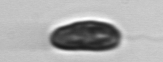
Label: Pseudochattonella_farcimen